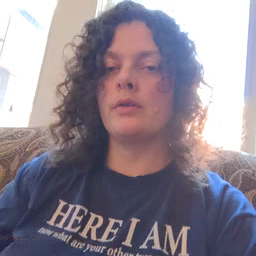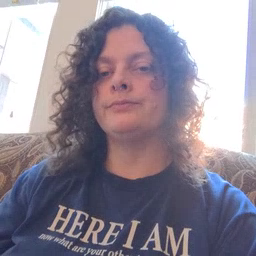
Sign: frenchfries